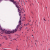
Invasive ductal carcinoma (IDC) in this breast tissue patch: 0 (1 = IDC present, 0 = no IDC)